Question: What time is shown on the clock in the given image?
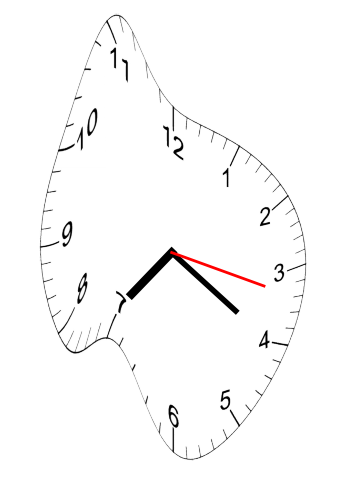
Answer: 07:20:17